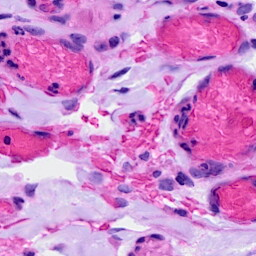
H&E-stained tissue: Ovarian